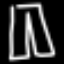
Label: pants